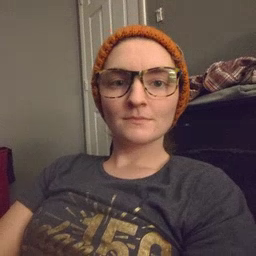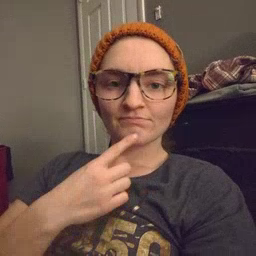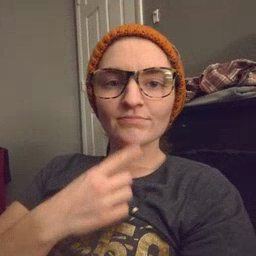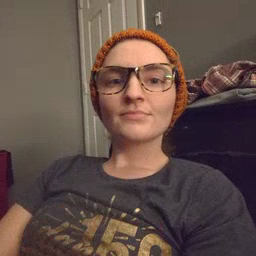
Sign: chin